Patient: sex F, age 60
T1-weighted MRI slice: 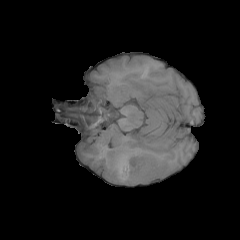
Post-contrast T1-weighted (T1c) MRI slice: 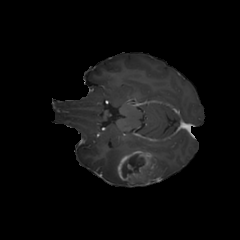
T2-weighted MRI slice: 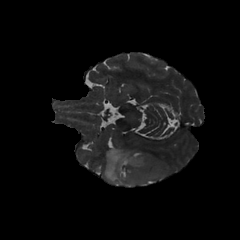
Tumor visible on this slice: yes
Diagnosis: Glioblastoma, IDH-wildtype
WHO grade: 4